Question: How do I attach a listener to PyQT's TableView's select all button?
PyQT TableView Sample

I have tried using below which only gets triggered when a cell is selected.
'''
table.clicked.connect()
'''
I have also tried adding listener to both header which only gets triggered when the columns or rows are selected
'''
table.horizontalHeader().sectionClicked.connect()
table.verticalHeader().sectionClicked.connect()
'''
They are all working as what they are intended to do, however I want to add listener to the top left button, the select all button. I can't seem to find from Qt's documentation that mentions this particular part of the button.
Code:
'''
# Imported from Qt Designer created dialog
dialog = x.UI_Dialog()
table = dialog.tableSchedule
table.setModel(___) # I used my custom model that inherits from QtCore.QAbstractTableModel
table.clicked.connect(lambda: print('cell'))
table.horizontalHeader().sectionClicked.connect(lambda: print('col'))
table.verticalHeader().sectionClicked.connect(lambda: print('row'))
'''
Answer (by @eyllanesc):
Get the corner button of the QTableView and add listener to it.
'''
corner = table.findChild(QAbstractButton)
corner.clicked.connect(___)
'''
Upon further inspection by getting the children of QTableView, these are the components:
- - - - -
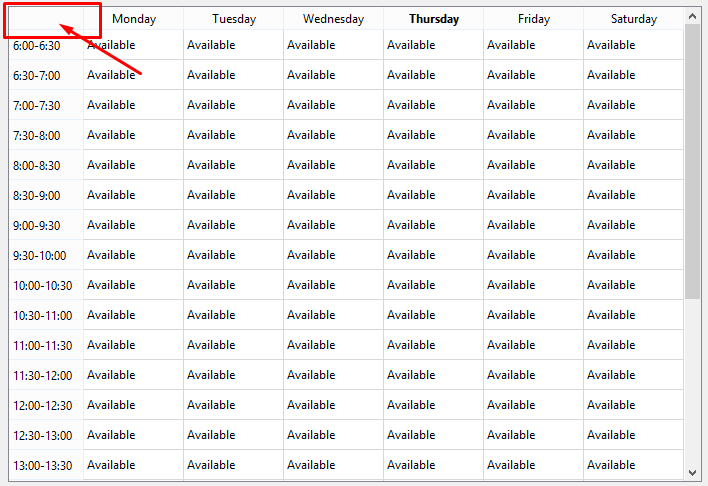
Answer: That element of the corner is a 'QAbstractButton' and there is no direct method to obtain it, a possible solution is to use 'findChild()':
'''
corner = table.findChild(QAbstractButton)
'''
Example:
'''
if __name__ == "__main__":
app = QApplication(sys.argv)
table = QTableView()
corner = table.findChild(QAbstractButton)
table.clicked.connect(lambda: print('cell'))
table.horizontalHeader().sectionClicked.connect(lambda: print('col'))
table.verticalHeader().sectionClicked.connect(lambda: print('row'))
corner.clicked.connect(lambda: print('corner'))
model = QStandardItemModel(3, 4, table)
table.setModel(model)
table.show()
sys.exit(app.exec_())
'''